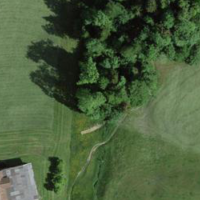
EUNIS habitat code: 24
Species observed at this site:
Prunus spinosa